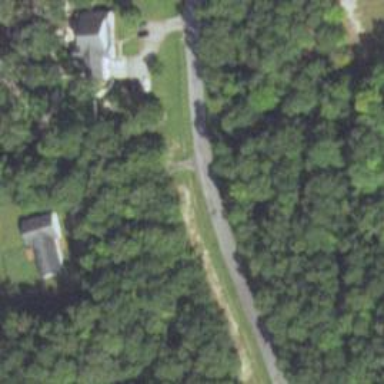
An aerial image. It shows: Driveway leading to service road.